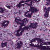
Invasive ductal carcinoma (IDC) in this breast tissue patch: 0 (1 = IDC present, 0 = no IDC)